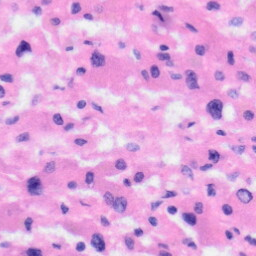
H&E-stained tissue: Liver